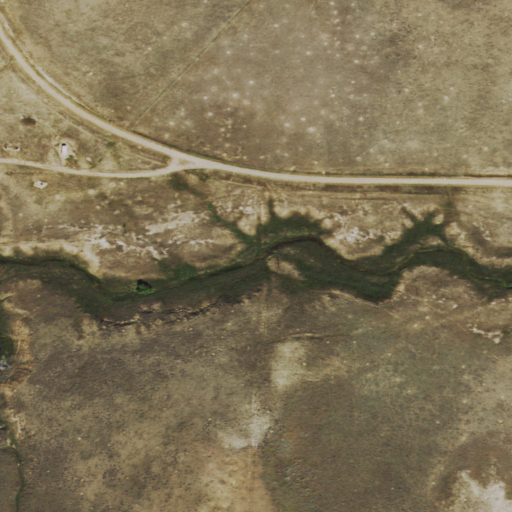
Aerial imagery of valley in Wyoming named Lone Tree Draw containing shrub, grassland, herbaceous wetlands, and open development